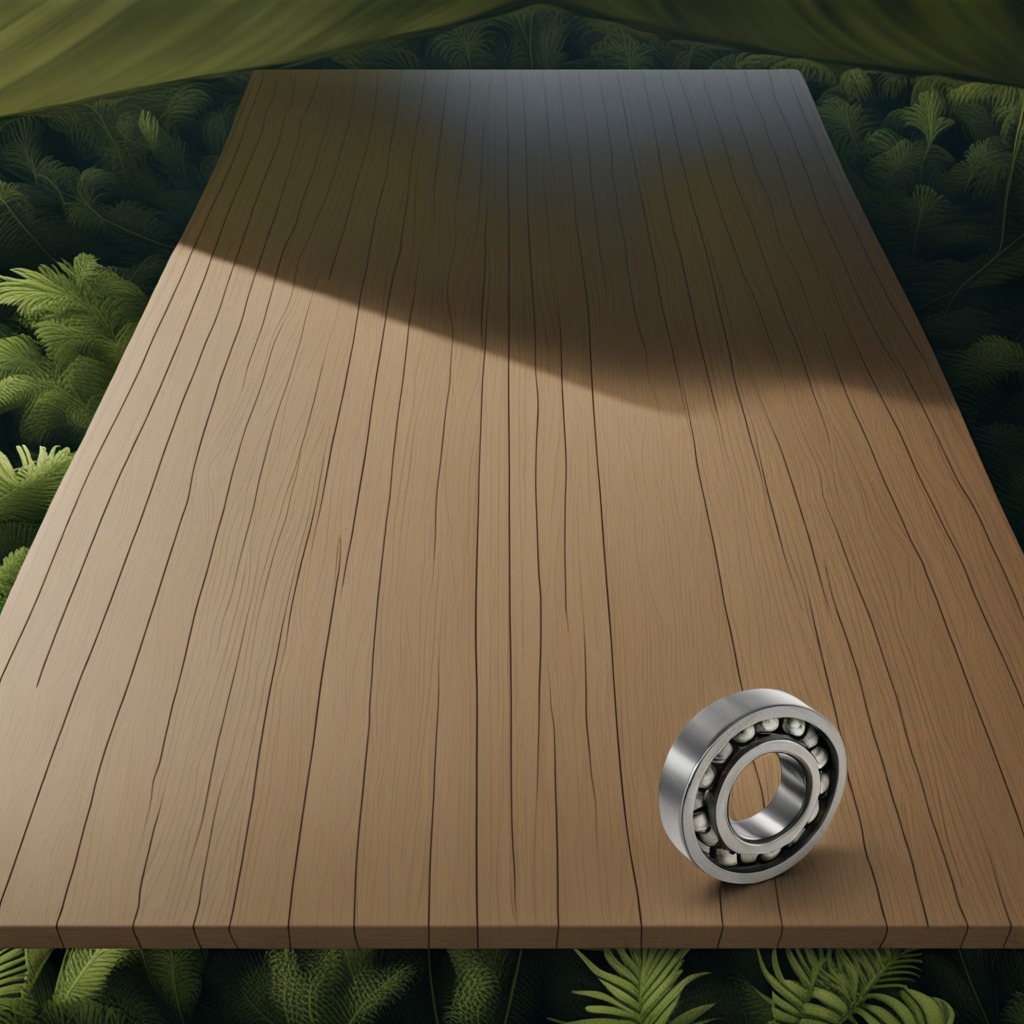
A metal ball bearing is lying on a wooden table inside a jungle field workshop tent humid ambient light worn but